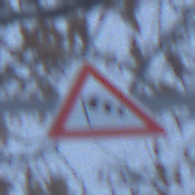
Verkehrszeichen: SeitenwindVonLinks
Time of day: Midday
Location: Outdoor (Nature)
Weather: Overcast
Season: Winter
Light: Natural